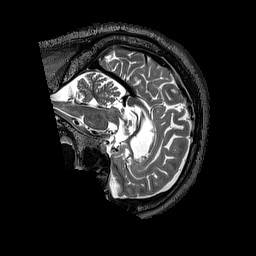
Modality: T2w
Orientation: sagittal
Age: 46
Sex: male
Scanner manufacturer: siemens
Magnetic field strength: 3 T
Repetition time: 3.2 s
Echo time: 0.567 s